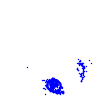
Particle: electron